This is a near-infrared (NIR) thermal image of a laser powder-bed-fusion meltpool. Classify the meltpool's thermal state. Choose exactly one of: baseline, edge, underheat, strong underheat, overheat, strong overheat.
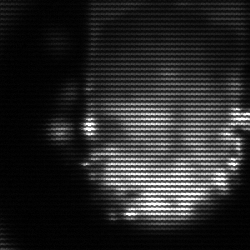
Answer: baseline